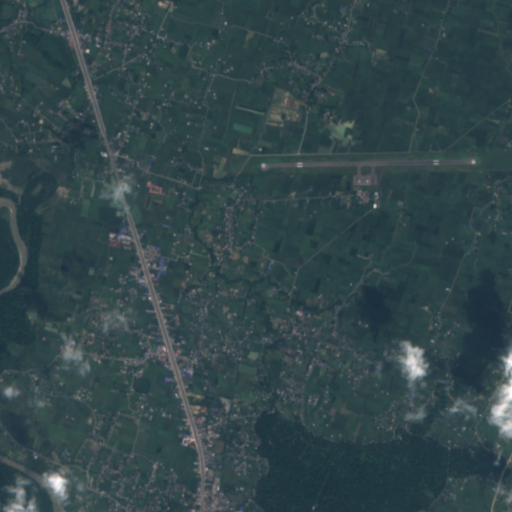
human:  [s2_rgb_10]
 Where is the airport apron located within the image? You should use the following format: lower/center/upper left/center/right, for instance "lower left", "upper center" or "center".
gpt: The airport apron is located in the center right of the image.
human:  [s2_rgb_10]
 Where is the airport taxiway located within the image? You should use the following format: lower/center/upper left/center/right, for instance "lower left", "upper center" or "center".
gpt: The airport taxiway is located in the upper right of the image.
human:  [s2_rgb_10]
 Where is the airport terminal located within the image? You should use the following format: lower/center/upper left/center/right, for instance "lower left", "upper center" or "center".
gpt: The airport terminal is located in the center right of the image.
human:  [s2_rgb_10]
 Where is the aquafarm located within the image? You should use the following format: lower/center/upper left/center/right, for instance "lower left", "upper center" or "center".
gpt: The aquafarm is located in the upper left of the image.
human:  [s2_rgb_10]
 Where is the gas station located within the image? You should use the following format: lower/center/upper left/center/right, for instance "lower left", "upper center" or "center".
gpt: The gas station is located in the lower right of the image.
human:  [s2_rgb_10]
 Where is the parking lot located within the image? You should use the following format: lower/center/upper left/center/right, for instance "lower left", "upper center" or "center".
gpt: The parking lot is located in the center right of the image.
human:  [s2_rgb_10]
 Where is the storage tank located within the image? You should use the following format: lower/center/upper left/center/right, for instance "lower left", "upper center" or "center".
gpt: The storage tank is located in the lower right of the image.
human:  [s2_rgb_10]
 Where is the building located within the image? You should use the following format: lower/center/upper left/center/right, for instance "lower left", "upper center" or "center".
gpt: There is no building in the image.